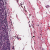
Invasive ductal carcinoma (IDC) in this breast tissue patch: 1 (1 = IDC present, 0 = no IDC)